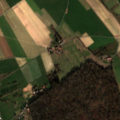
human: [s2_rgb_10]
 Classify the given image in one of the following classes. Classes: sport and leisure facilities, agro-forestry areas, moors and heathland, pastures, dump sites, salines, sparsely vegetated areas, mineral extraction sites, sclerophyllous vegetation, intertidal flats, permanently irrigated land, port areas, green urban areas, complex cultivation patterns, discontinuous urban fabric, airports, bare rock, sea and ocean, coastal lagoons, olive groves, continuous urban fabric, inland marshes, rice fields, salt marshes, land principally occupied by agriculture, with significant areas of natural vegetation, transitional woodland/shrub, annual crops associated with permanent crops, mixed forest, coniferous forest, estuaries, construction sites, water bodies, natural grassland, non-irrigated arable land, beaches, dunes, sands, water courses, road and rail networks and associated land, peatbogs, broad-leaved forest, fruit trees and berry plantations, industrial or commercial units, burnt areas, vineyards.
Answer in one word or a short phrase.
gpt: discontinuous urban fabric, non-irrigated arable land, pastures, broad-leaved forest